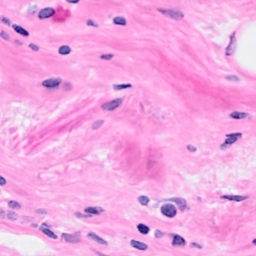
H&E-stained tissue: Breast